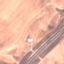
Label: Highway